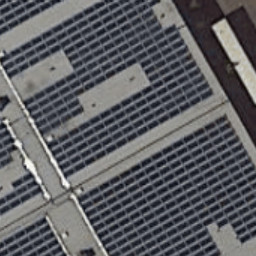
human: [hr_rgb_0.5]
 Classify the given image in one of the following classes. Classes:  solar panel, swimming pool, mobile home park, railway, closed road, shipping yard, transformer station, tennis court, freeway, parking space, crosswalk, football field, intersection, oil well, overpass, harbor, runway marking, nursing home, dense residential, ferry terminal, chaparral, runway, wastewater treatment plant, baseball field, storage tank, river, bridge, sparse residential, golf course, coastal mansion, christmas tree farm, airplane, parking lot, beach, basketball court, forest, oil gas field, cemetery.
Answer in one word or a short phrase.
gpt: solar panel